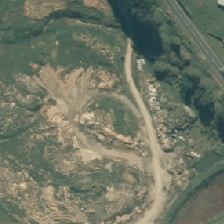
Land cover: lake_pond